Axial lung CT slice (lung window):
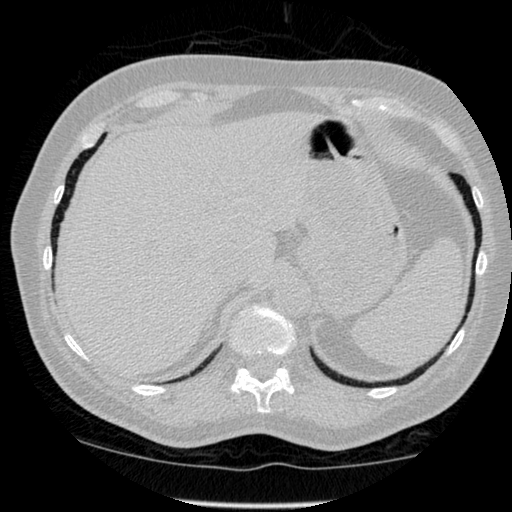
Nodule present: no